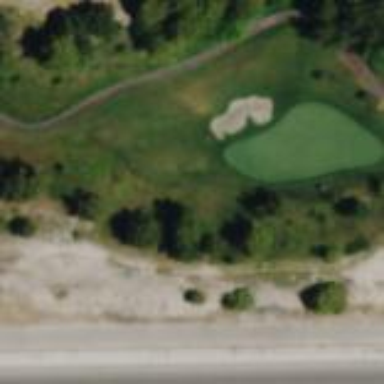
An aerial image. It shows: Rough area on grassy golf course.